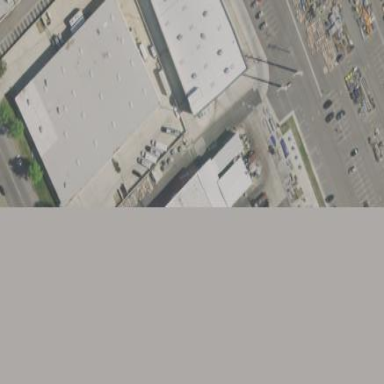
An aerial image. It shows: Warehouse.